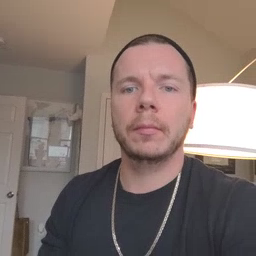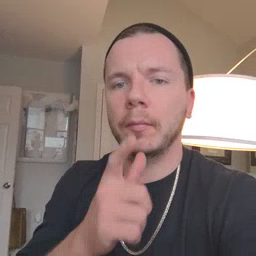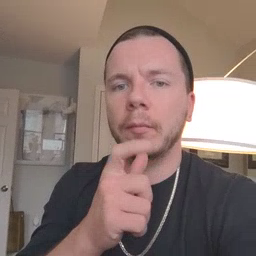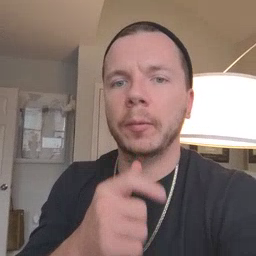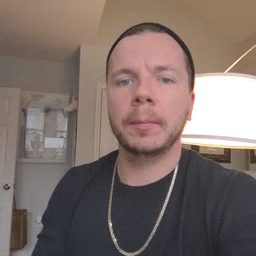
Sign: who